Question: What kind of font?
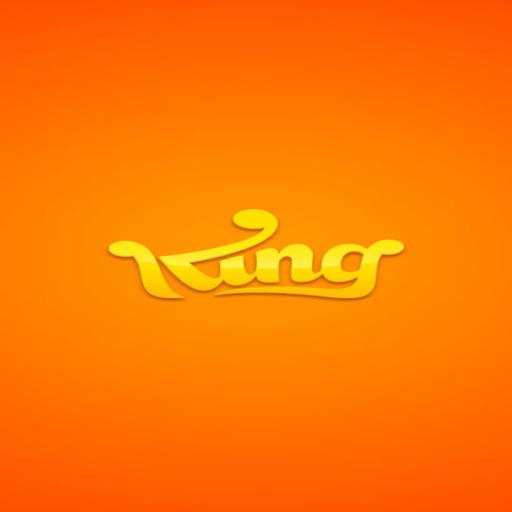
Answer: Stylized script font